Field crop: tomato
Growth stage: 2
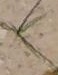
Species: cyperus